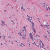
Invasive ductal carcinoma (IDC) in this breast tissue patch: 1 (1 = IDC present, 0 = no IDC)